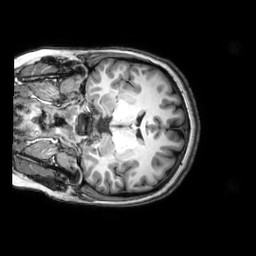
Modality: T1w
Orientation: coronal
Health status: healthy
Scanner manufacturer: philips
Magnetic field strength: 3 T
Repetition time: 0.0077 s
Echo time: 0.0035 s